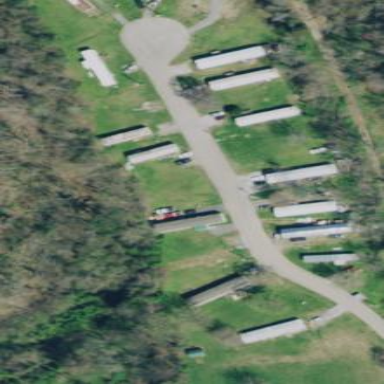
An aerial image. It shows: Residential area designated as trailer park.